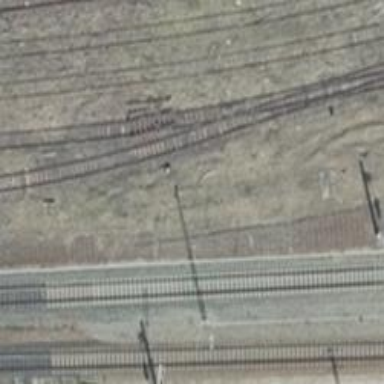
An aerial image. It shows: Abandoned railway yard is depicted.